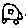
Label: car